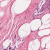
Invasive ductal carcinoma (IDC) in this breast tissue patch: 0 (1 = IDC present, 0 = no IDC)